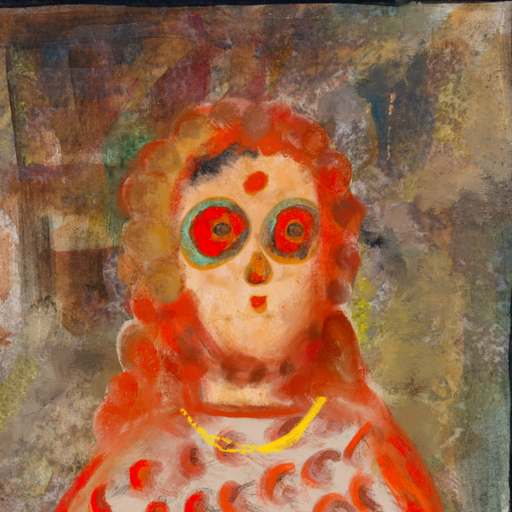
Background: Mosgoul, Head And Neck Front: Childish, Face Front: Sisters, Bust: Rupkatha, Hair Front: Rupkatha, Head Accessory: Blank, Second Necklace: Blank, Necklace: Irani_1, Baby: Blank